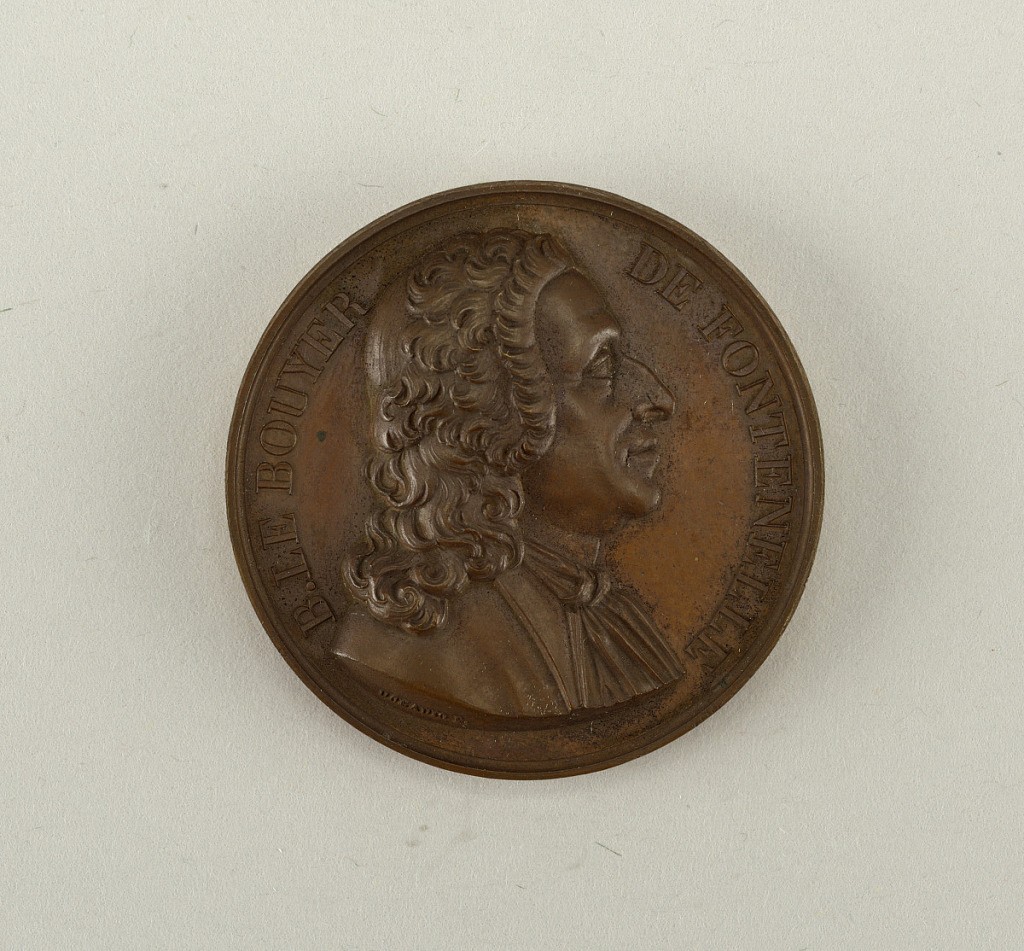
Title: Galerie métallique des grands hommes français (Great Men of France)
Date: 1819
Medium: Cast bronze
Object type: Medal
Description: Bust of Bernard Le Bovier de Fontenelle (1657 -1757).